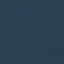
Land use / land cover: SeaLake